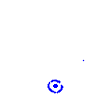
Particle: proton